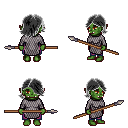
a pixel art fantasy rpg character, female body template, orc, green skin, chain mail, magenta pants, gray swoop hairstyle, spear, four views (front, back, left, right), 2x2 character sprite sheet, small pixel art, hard edges, no anti-aliasing